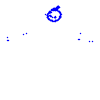
Particle: proton